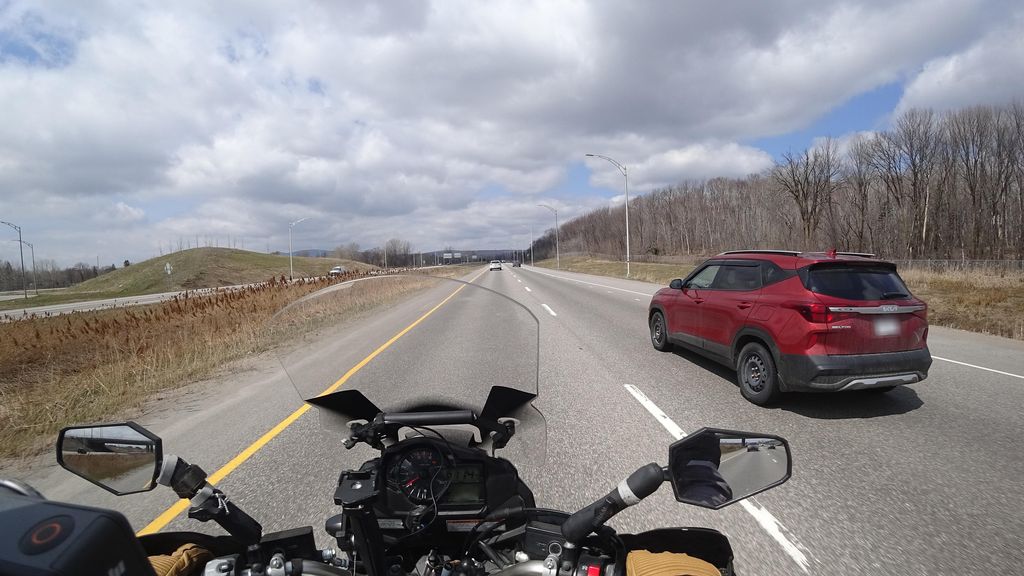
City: quebec_city